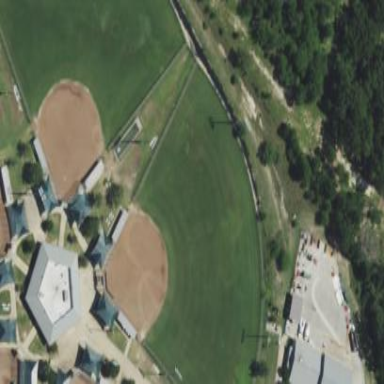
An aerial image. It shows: Baseball pitch for leisure land activities.